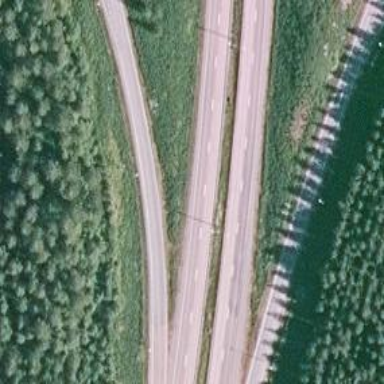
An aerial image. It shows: Trunk link highway.